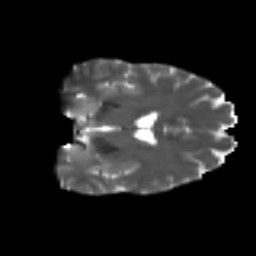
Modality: T2w
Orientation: coronal
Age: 52
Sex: female
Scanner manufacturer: ge
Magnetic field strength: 3 T
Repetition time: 7.8 s
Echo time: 0.0606 s